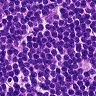
Metastatic tissue present: no